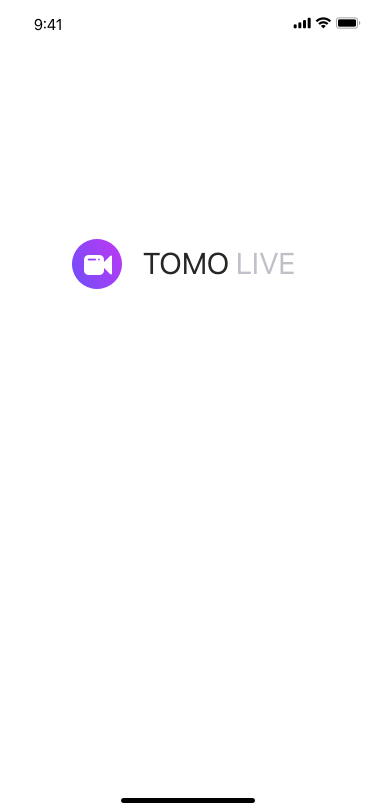
Text in this UI design:
Tomo Live